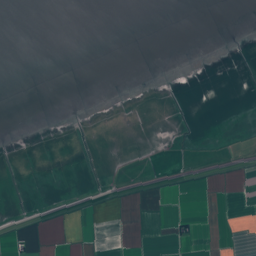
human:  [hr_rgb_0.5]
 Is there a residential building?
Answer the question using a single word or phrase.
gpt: yes

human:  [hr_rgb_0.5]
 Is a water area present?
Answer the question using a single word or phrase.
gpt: yes

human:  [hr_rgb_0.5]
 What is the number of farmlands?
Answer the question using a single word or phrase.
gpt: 32

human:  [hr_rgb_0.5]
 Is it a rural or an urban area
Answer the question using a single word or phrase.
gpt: rural

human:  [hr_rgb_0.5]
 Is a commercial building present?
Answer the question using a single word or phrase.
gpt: no

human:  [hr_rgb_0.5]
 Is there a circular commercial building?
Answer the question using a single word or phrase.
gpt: no

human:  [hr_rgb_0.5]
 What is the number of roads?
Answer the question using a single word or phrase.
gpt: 7

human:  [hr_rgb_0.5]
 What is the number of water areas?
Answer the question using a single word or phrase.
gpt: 5

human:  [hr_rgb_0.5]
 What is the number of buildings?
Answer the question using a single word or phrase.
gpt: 5

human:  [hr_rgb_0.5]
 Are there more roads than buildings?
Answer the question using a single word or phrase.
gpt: yes

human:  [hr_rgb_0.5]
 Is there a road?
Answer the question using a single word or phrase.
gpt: yes

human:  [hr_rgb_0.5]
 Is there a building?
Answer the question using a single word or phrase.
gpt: yes

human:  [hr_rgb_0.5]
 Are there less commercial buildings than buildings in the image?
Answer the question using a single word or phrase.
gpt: yes

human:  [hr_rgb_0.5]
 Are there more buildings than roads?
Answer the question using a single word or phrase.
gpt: no

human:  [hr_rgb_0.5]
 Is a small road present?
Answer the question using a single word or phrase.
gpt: yes

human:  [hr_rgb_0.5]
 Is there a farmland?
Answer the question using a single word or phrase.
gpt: yes

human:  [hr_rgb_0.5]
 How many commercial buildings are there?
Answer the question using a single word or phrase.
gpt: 0

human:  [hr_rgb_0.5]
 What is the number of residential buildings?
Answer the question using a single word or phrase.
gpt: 5

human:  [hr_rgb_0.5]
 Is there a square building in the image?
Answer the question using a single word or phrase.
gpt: no

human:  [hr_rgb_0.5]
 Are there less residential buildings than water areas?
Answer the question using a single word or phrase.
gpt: no

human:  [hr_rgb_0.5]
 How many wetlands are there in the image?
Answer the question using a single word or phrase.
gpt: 37

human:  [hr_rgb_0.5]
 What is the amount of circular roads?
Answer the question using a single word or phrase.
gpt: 0

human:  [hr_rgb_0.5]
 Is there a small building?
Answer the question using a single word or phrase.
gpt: yes

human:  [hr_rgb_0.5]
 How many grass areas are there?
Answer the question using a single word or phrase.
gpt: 30

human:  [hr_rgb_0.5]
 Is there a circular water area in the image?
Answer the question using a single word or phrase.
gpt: no

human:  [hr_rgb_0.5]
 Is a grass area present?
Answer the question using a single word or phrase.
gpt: yes

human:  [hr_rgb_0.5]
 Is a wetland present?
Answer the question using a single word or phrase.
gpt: yes

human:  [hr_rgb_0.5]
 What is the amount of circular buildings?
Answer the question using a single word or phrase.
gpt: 0

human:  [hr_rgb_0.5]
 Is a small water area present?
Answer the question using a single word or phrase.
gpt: yes

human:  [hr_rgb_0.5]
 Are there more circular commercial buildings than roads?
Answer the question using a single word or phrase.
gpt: no

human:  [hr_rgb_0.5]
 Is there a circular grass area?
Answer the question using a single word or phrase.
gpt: no

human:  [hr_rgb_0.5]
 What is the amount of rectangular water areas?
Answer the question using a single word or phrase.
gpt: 2

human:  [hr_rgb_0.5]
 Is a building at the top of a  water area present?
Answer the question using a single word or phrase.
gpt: yes

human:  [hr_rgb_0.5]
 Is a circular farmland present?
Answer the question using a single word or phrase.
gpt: no

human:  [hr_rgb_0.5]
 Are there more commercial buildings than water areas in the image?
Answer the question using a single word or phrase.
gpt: no

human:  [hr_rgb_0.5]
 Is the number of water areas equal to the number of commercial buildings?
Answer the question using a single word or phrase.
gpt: no

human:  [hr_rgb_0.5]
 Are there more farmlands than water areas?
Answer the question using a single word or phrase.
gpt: yes

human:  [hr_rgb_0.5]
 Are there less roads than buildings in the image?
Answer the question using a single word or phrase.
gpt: no

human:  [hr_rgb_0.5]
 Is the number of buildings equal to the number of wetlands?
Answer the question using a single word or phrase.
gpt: no

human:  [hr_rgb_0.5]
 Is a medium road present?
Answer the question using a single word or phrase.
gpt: no

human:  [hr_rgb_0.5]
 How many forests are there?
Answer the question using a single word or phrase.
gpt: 3

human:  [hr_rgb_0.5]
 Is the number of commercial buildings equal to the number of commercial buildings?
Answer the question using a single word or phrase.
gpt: yes

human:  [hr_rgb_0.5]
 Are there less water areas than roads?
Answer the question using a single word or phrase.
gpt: yes

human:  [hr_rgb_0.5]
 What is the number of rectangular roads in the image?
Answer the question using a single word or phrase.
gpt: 0

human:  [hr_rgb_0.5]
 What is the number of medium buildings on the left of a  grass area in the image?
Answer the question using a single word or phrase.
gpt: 1

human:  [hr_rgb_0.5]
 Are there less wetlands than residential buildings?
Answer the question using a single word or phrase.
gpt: no

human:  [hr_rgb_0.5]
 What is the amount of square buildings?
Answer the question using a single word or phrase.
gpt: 0

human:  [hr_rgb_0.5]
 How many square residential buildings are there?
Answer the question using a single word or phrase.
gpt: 0

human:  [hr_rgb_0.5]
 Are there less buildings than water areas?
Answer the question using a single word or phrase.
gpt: no

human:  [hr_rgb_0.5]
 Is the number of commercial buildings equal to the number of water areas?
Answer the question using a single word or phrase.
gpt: no

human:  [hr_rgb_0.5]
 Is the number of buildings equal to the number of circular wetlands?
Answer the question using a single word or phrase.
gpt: no

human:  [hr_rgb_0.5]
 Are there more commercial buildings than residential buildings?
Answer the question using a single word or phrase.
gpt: no

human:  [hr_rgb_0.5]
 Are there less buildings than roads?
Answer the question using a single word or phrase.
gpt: yes

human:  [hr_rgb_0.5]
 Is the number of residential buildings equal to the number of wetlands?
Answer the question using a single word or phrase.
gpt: no

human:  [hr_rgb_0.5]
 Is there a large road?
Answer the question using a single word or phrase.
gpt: no

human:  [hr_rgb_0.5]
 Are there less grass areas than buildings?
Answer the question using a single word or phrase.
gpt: no

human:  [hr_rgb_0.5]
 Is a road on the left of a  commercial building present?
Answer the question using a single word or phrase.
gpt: no

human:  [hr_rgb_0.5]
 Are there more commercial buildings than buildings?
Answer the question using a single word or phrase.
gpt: no

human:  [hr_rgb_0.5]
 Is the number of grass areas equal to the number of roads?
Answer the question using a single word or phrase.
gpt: no

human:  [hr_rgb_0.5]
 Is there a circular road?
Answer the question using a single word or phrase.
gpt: no

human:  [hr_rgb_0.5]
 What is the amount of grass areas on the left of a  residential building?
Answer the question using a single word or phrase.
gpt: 10

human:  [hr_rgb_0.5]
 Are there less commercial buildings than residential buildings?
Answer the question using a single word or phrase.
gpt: yes

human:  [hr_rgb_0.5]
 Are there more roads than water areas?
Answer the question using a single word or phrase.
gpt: yes

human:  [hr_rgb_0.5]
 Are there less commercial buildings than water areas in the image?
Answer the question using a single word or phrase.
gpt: yes